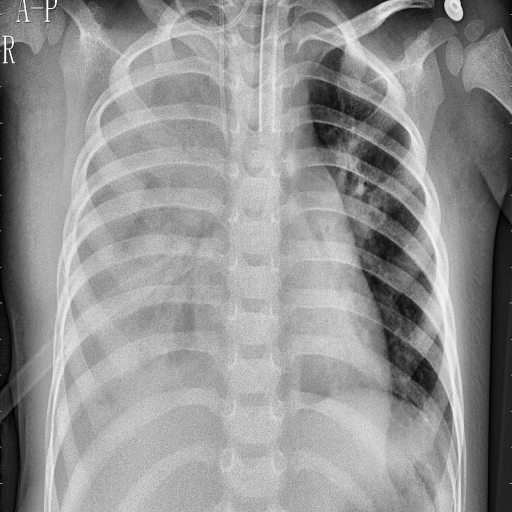
Finding: PNEUMONIA